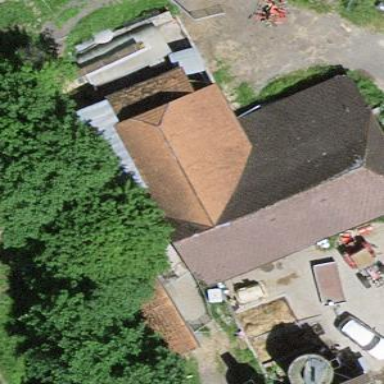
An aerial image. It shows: Farm building.